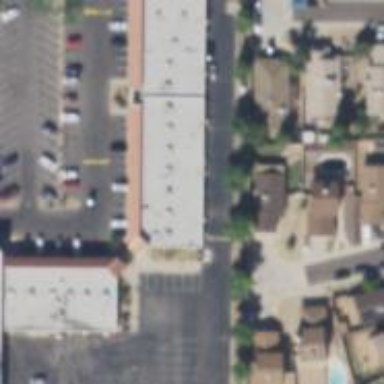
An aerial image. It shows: Swimming pool shop.